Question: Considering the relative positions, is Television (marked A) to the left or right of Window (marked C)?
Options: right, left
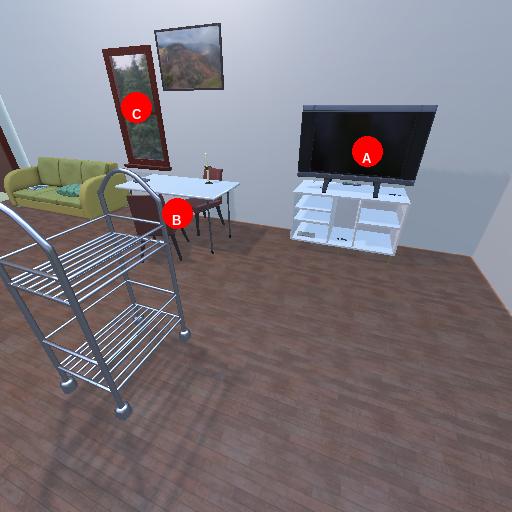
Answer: right